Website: macys
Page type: billing-address
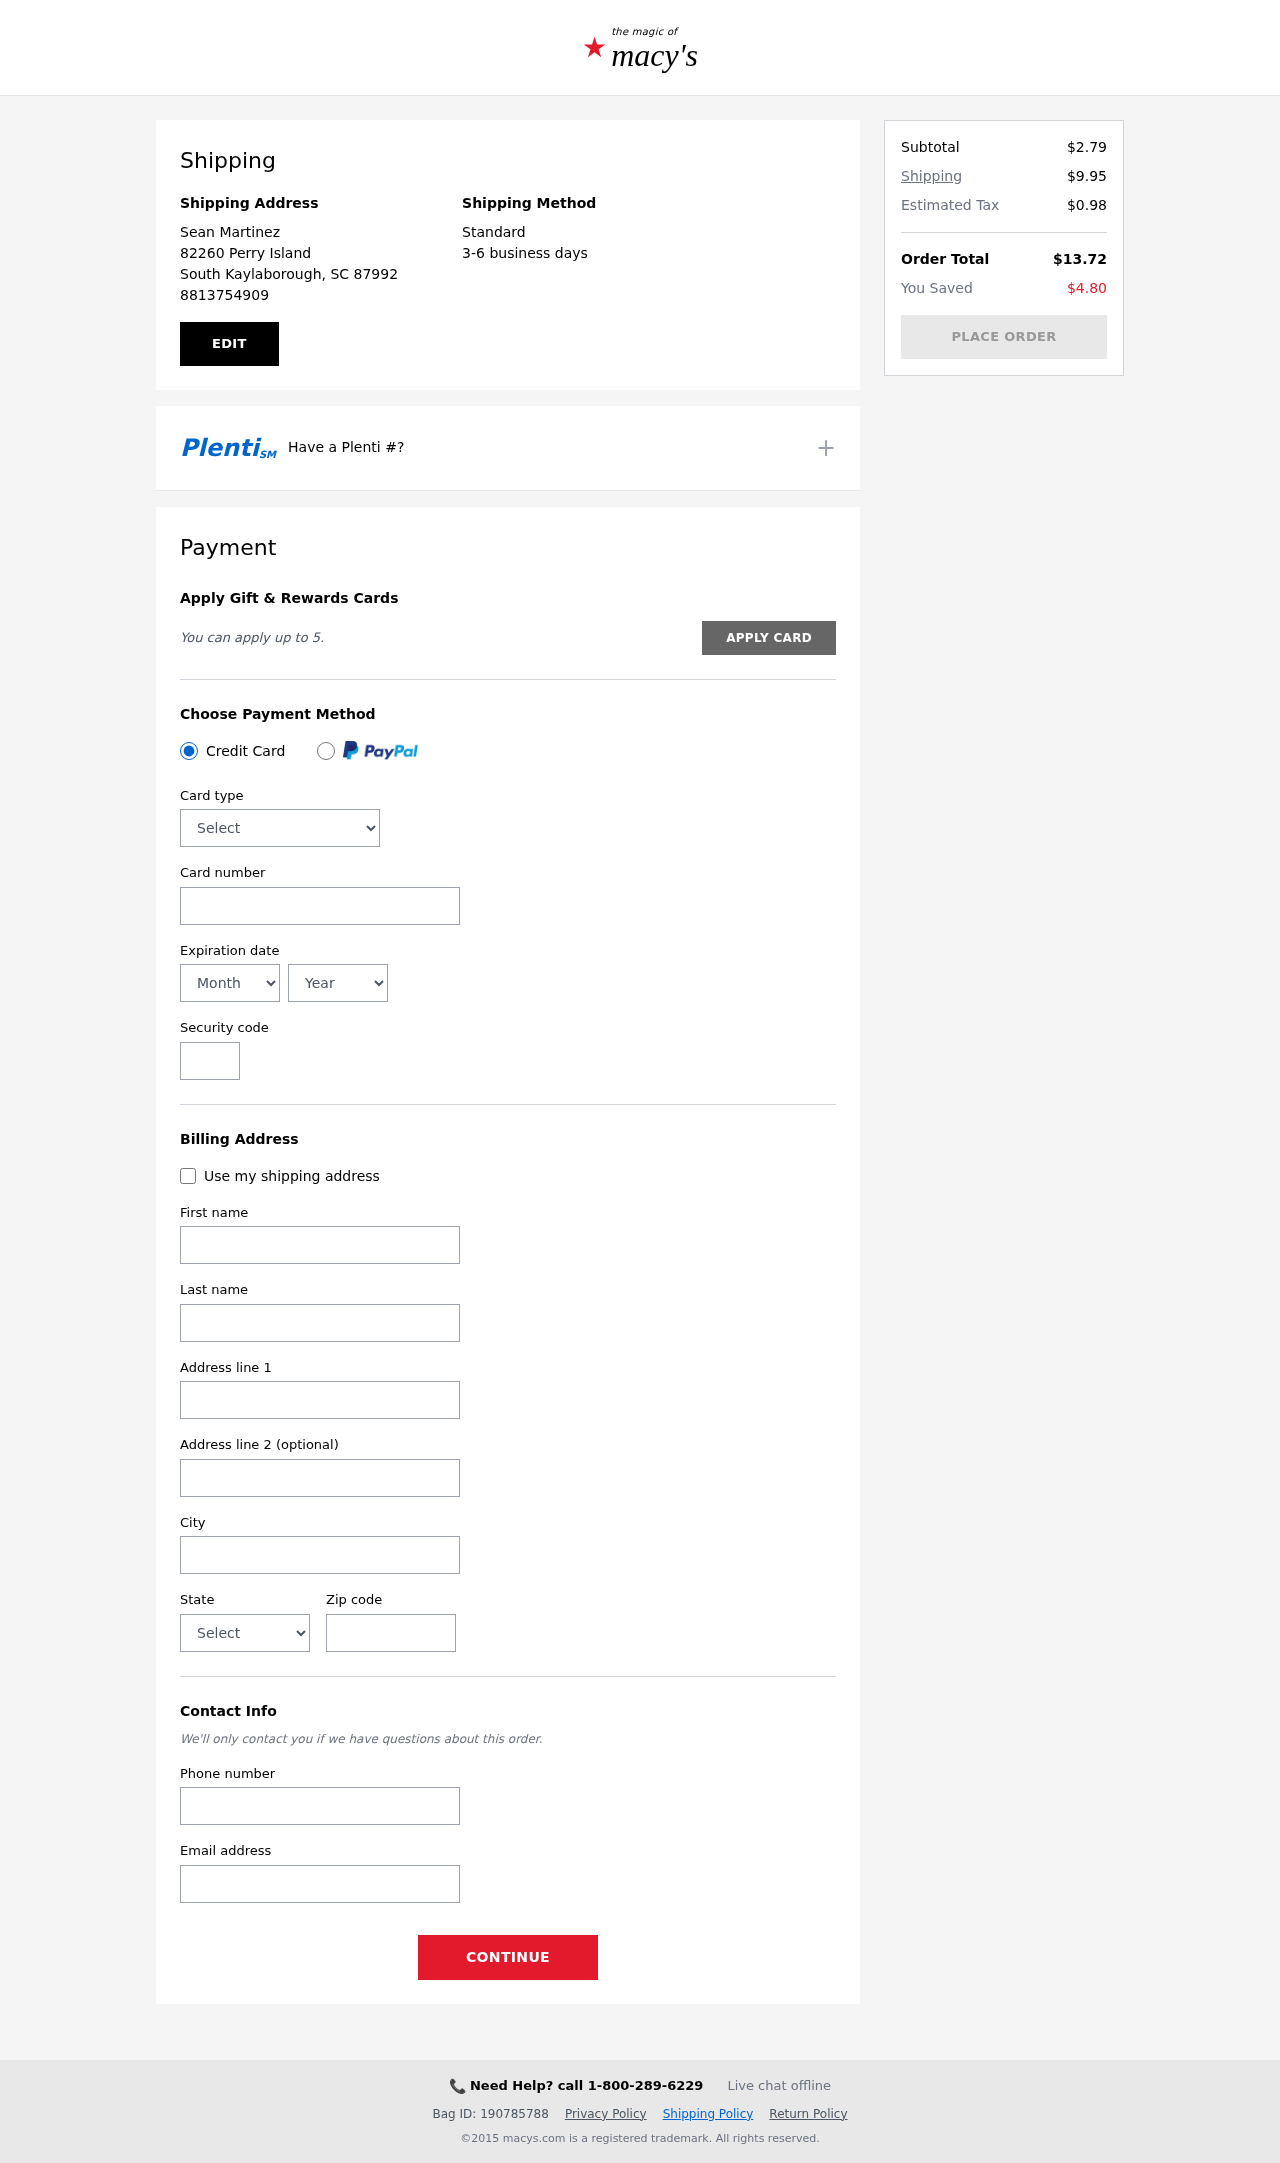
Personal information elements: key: PII_CARD_CVV
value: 1176
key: PII_CARD_EXPIRY_MONTH
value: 01
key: PII_CARD_EXPIRY_YEAR
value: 28
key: PII_CARD_NUMBER
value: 3776 8471 9221 232
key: PII_CARD_TYPE
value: American Express
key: PII_CITY
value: South Kaylaborough
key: PII_CITY_STATE_ZIP
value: South Kaylaborough, SC 87992
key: PII_EMAIL
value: smartinez@yahoo.com
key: PII_FIRSTNAME
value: Sean
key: PII_FULLNAME
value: Sean Martinez
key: PII_LASTNAME
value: Martinez
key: PII_PHONE
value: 8813754909
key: PII_POSTCODE
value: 87992
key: PII_STATE
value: South Carolina
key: PII_STREET
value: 82260 Perry Island
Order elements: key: ORDER_SUBTOTAL
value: $2.79
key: ORDER_SHIPPING_COST
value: $9.95
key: ORDER_TAX
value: $0.98
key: ORDER_TOTAL
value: $13.72
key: ORDER_SAVINGS
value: $4.80